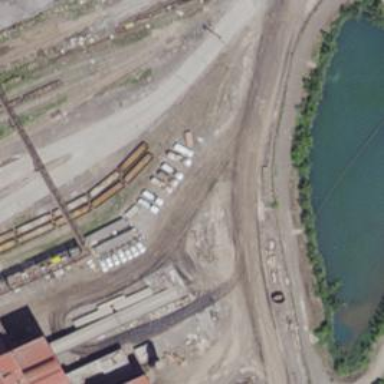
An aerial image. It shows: Rail spur service.